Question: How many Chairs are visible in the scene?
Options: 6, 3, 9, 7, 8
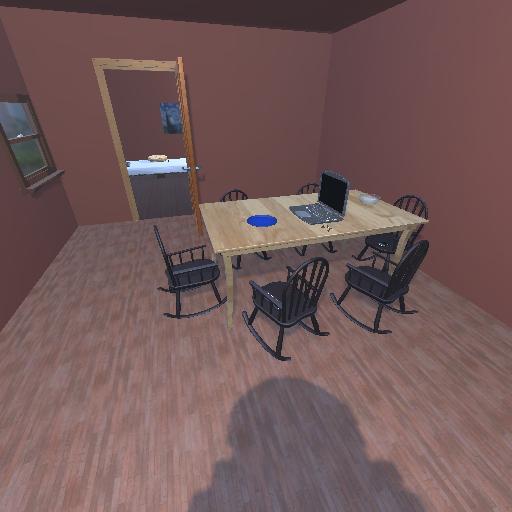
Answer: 6